Question: I needed to show color around the text in my HTML page, I tried border property but it is giving square box around the Text.
How to achieve below requirement

Thanks.
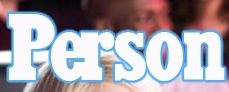
Answer: I would write the code here... But this link <URL> explains it so well.
: <URL>
This is actually much better ...
'''
text-shadow: 3px 3px 0 #000,
/* Simulated effect for Firefox and Opera and nice enhancement for WebKit */
-3px -3px 0 #000,
3px -3px 0 #000,
-3px 3px 0 #000,
3px 3px 0 #000;
'''
This will ensure it you want and not a simple glow around your text.